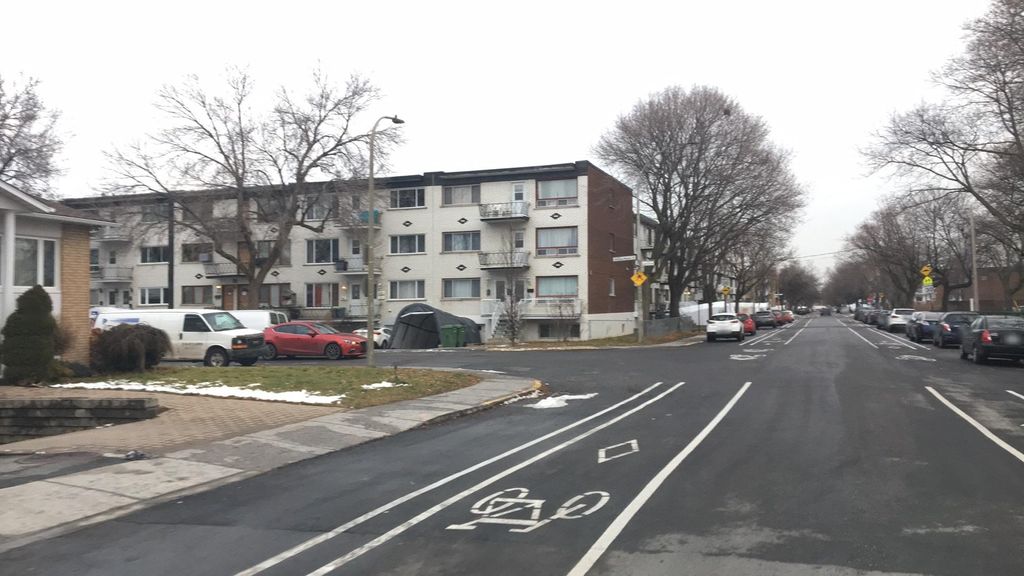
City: montreal